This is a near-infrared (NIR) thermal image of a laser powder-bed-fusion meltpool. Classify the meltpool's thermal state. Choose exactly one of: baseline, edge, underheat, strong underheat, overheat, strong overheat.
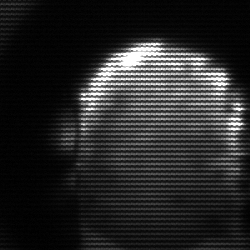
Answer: baseline